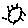
Label: sun